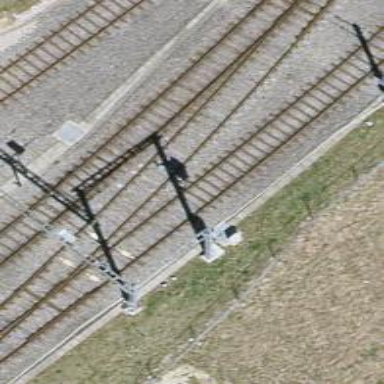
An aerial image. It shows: Single-track electrified railway siding with contact line.